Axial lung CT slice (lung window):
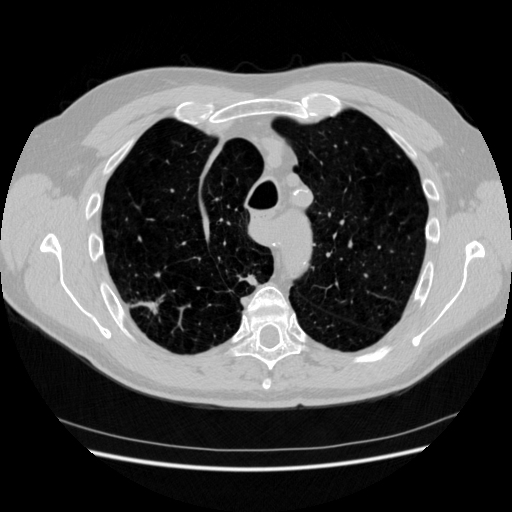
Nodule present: yes
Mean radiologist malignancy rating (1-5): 4.75